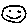
Label: smiley face